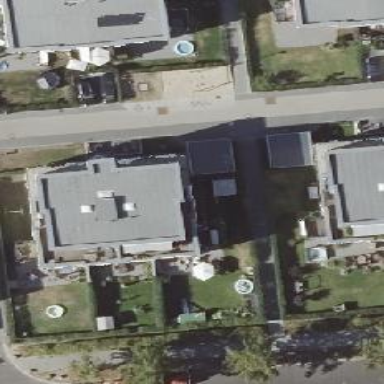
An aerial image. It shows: Building with apartments and flat roof.